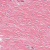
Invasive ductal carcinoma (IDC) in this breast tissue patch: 0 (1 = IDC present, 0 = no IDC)